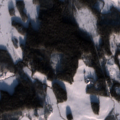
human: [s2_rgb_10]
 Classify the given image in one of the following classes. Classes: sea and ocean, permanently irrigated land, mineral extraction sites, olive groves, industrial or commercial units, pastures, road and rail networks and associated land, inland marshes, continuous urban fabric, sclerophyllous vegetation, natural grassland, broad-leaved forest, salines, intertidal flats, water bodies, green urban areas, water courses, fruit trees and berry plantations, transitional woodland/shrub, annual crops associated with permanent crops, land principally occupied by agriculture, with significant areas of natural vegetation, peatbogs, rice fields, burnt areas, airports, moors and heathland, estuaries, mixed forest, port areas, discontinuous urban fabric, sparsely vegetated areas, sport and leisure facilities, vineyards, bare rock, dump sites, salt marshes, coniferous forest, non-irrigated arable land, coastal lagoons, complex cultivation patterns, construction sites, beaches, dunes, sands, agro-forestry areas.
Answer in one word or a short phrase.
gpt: non-irrigated arable land, land principally occupied by agriculture, with significant areas of natural vegetation, coniferous forest, transitional woodland/shrub